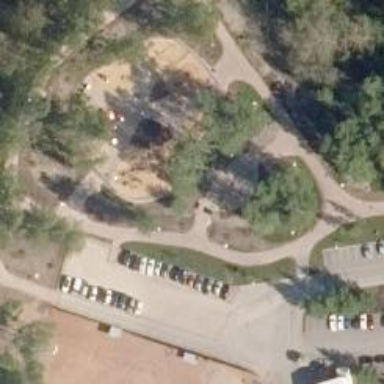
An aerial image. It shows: Springy playground.